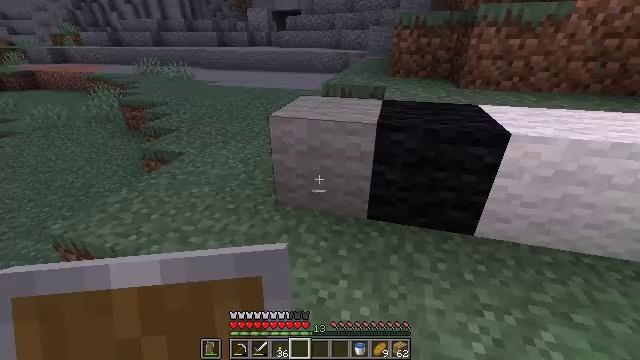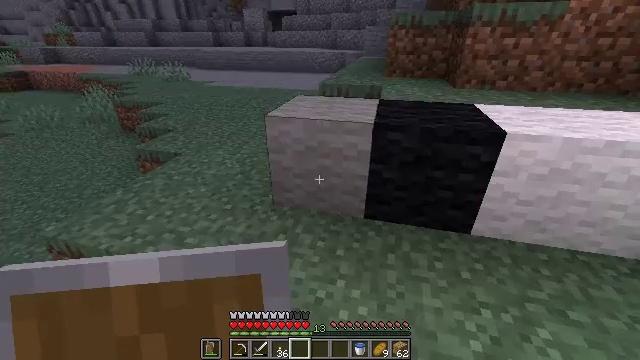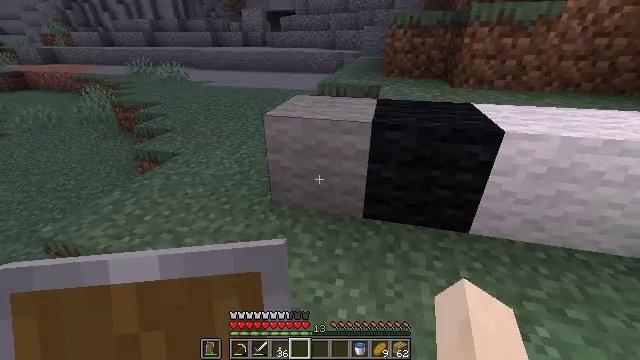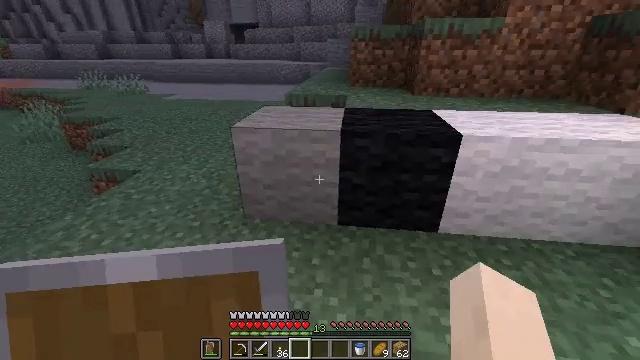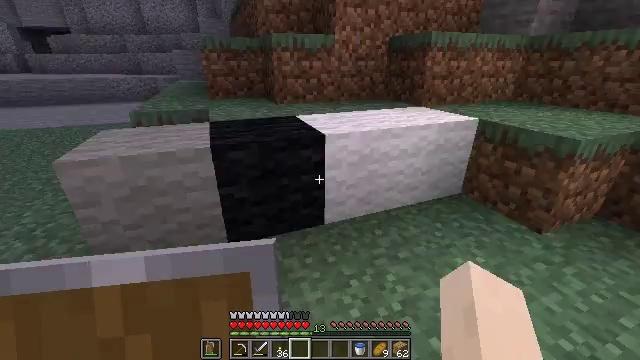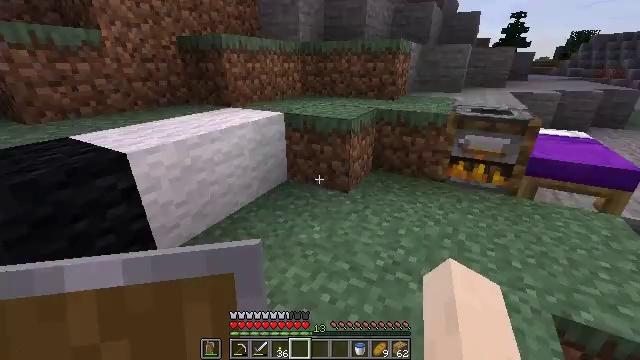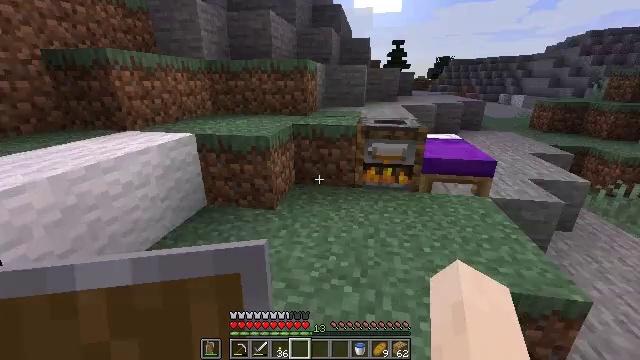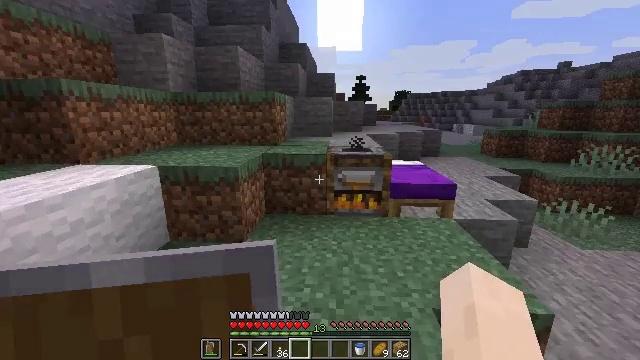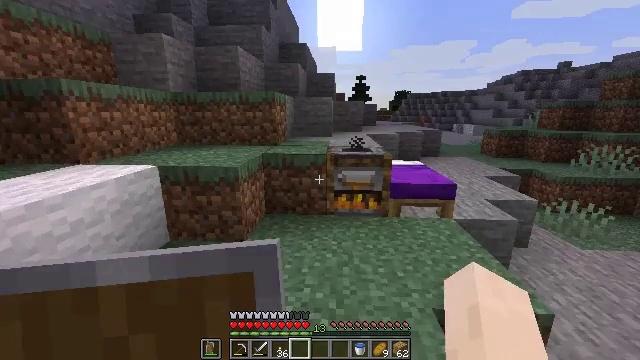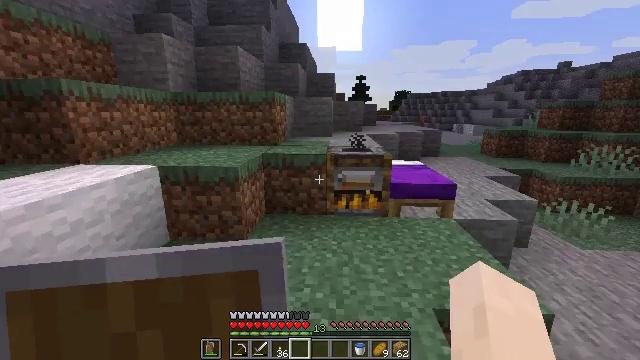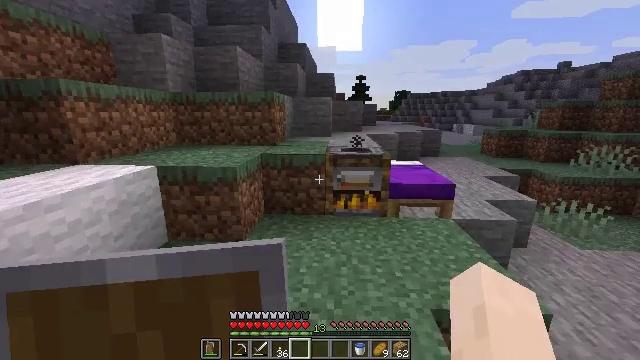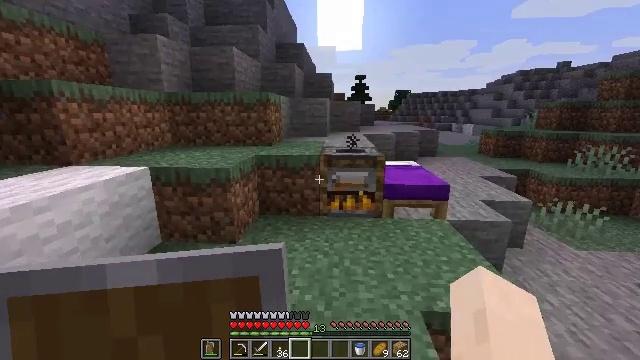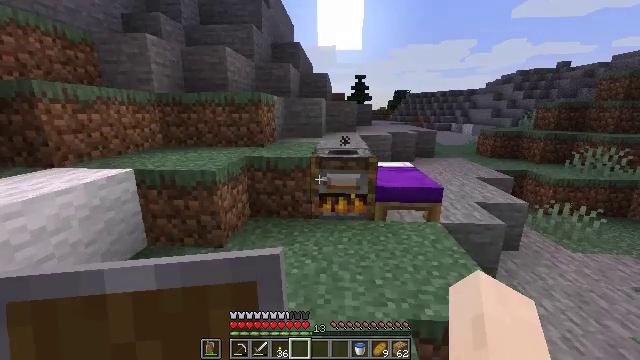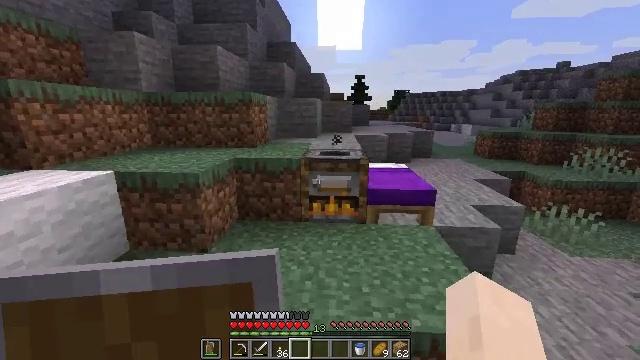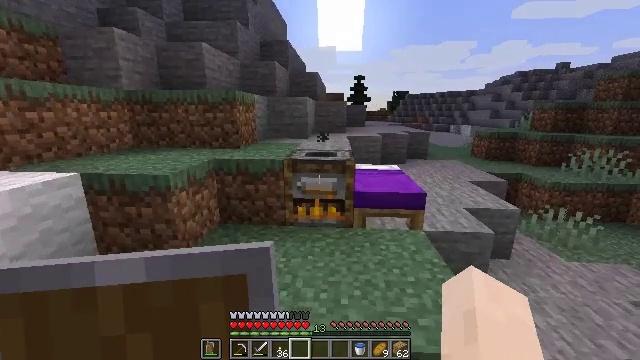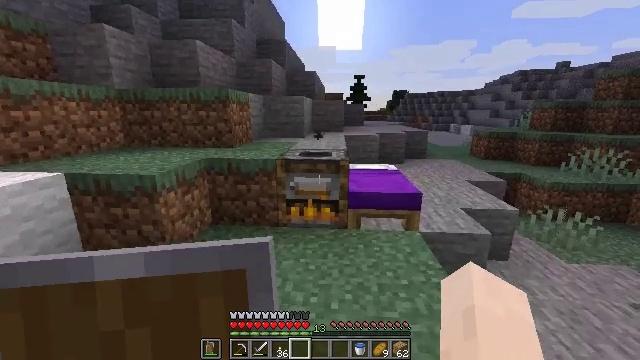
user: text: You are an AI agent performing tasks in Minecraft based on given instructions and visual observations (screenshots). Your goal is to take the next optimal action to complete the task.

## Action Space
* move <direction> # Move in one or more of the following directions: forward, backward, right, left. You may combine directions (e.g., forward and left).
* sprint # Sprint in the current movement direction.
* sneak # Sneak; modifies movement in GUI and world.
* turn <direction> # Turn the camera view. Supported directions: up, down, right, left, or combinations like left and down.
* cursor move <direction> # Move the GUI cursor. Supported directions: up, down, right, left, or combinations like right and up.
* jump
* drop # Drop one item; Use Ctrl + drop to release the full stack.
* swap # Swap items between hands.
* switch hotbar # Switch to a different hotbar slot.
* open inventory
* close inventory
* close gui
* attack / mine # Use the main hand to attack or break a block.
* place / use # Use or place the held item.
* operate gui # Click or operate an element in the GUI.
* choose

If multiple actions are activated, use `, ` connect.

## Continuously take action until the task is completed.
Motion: motion action
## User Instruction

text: Mine the purple bed.
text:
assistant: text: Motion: no_op
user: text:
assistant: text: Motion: no_op
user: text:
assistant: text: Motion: turn right and up
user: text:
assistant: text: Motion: turn right and up
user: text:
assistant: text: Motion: turn right
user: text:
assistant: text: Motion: turn right and up
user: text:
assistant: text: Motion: turn right and up
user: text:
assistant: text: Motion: no_op
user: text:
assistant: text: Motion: no_op
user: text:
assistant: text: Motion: move right
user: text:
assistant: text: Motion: move forward and move right
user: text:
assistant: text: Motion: move forward and move right
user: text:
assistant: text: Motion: move forward and move right
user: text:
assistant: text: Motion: move forward and move right
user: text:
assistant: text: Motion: move forward and move right
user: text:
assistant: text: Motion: move forward and move right
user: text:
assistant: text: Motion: move forward and move right
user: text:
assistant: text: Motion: move forward
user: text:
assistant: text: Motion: move forward, turn down
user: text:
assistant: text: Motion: move forward
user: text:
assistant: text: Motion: move forward
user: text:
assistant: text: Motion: move forward
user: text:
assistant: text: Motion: move forward, turn left and down
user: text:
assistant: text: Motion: move forward, turn left and down
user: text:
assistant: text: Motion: move forward, turn left
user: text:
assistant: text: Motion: move forward
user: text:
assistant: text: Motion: move forward
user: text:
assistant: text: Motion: no_op
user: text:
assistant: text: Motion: no_op
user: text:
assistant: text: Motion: no_op